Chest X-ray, PA view. Patient: 29 years old, sex F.
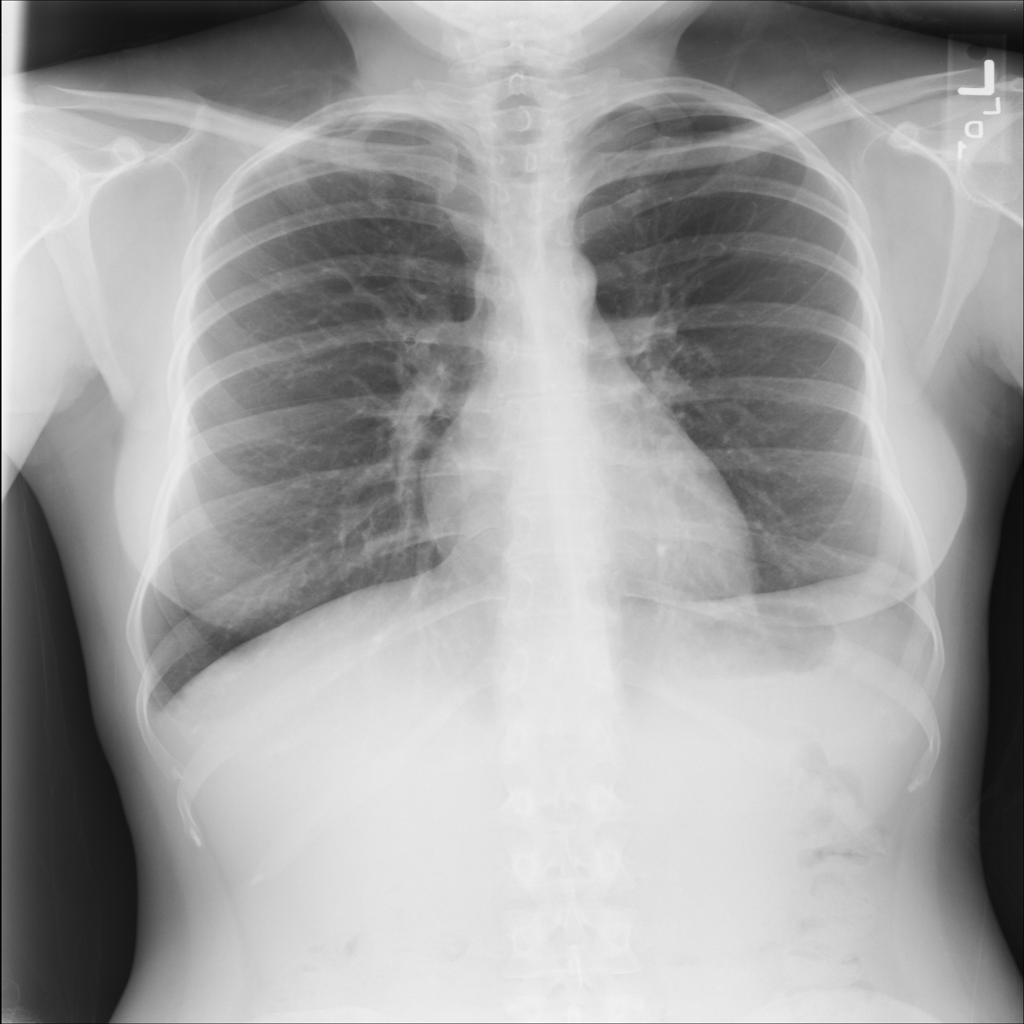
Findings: No Finding